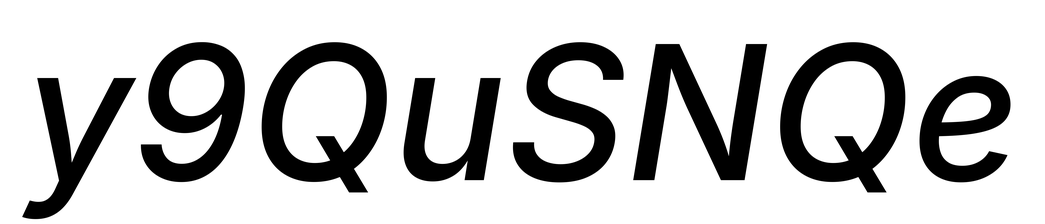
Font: Inter-Italic_Medium_Italic